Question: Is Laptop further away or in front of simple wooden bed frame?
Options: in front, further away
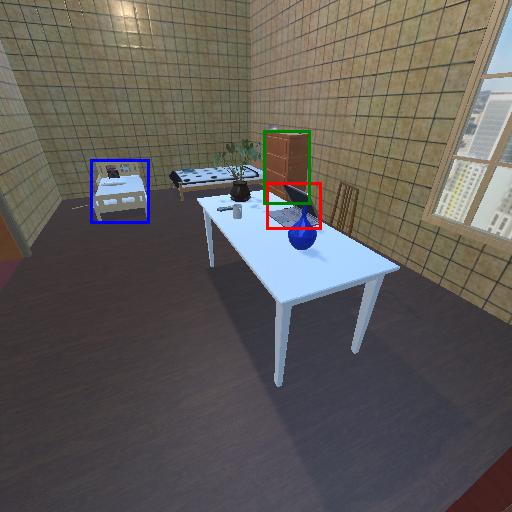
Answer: in front